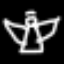
Label: angel